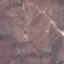
Land use / land cover class: HerbaceousVegetation